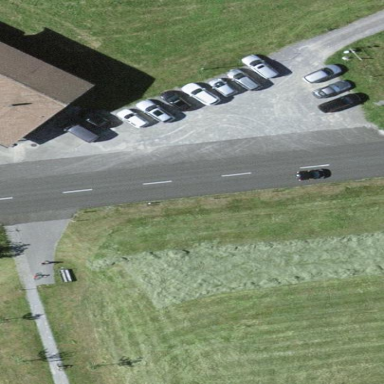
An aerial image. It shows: Parking area with unpaved surface.